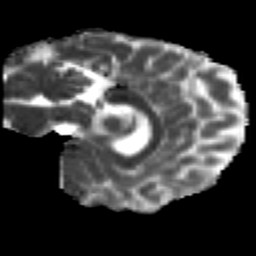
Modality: MD
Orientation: sagittal
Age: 27
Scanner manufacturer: siemens
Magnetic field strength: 3 T
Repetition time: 2.2 s
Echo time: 0.084 s